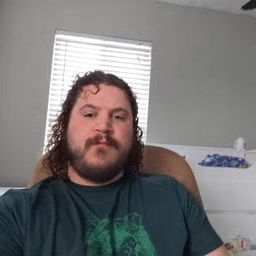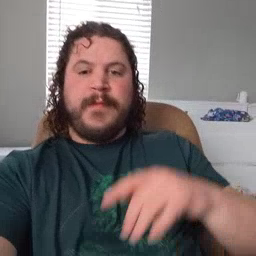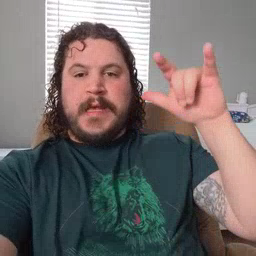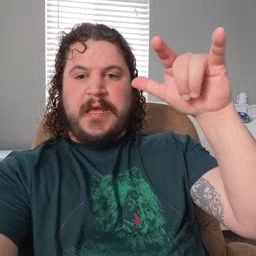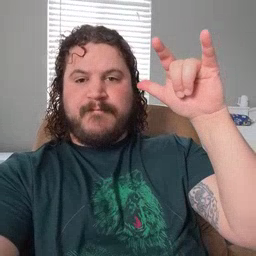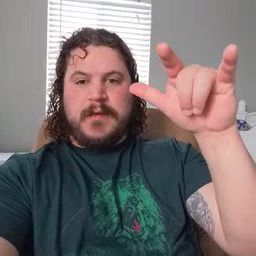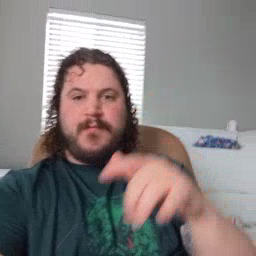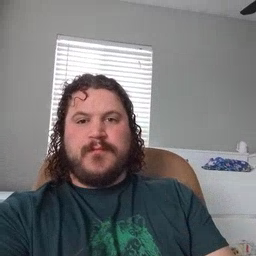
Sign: airplane